Field crop: maize
Growth stage: 1
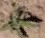
Species: atriplex